Question: i've developed an intranet application and implemented an custom ASP.NET Membership Provider with Forms-Authentication. I thought it would be a good idea to log all failed login attempts in DBMS. Hence i've created a table with following model:

Now my :
Is it good practise to store this for safety reasons or is it even forbidden due to data protection reasons(germany)? I'm storing the original passwords hashed in db but the wrong passwords(or correct pw with wrong username) in the log-table are in clear-text.
Somebody could argue that everybody with access to this table could get user's passwords not alone for this application but for others too, because people who have forgotten their passwords (or their username) might try out others as well.
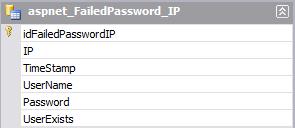
Answer: Not a good idea for users who misspell their user ID but give the correct password!